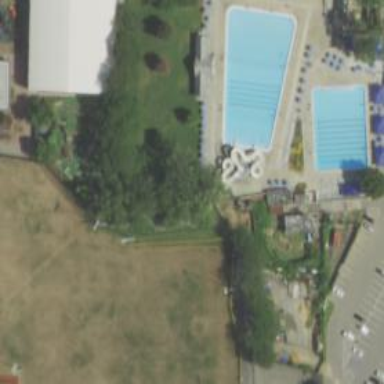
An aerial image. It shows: Water slide attraction.